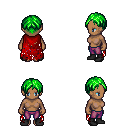
a pixel art fantasy rpg character, female body template, human, dark skin, red tattered cape, magenta pants, green parted hairstyle, black shoes, four views (front, back, left, right), 2x2 character sprite sheet, small pixel art, hard edges, no anti-aliasing